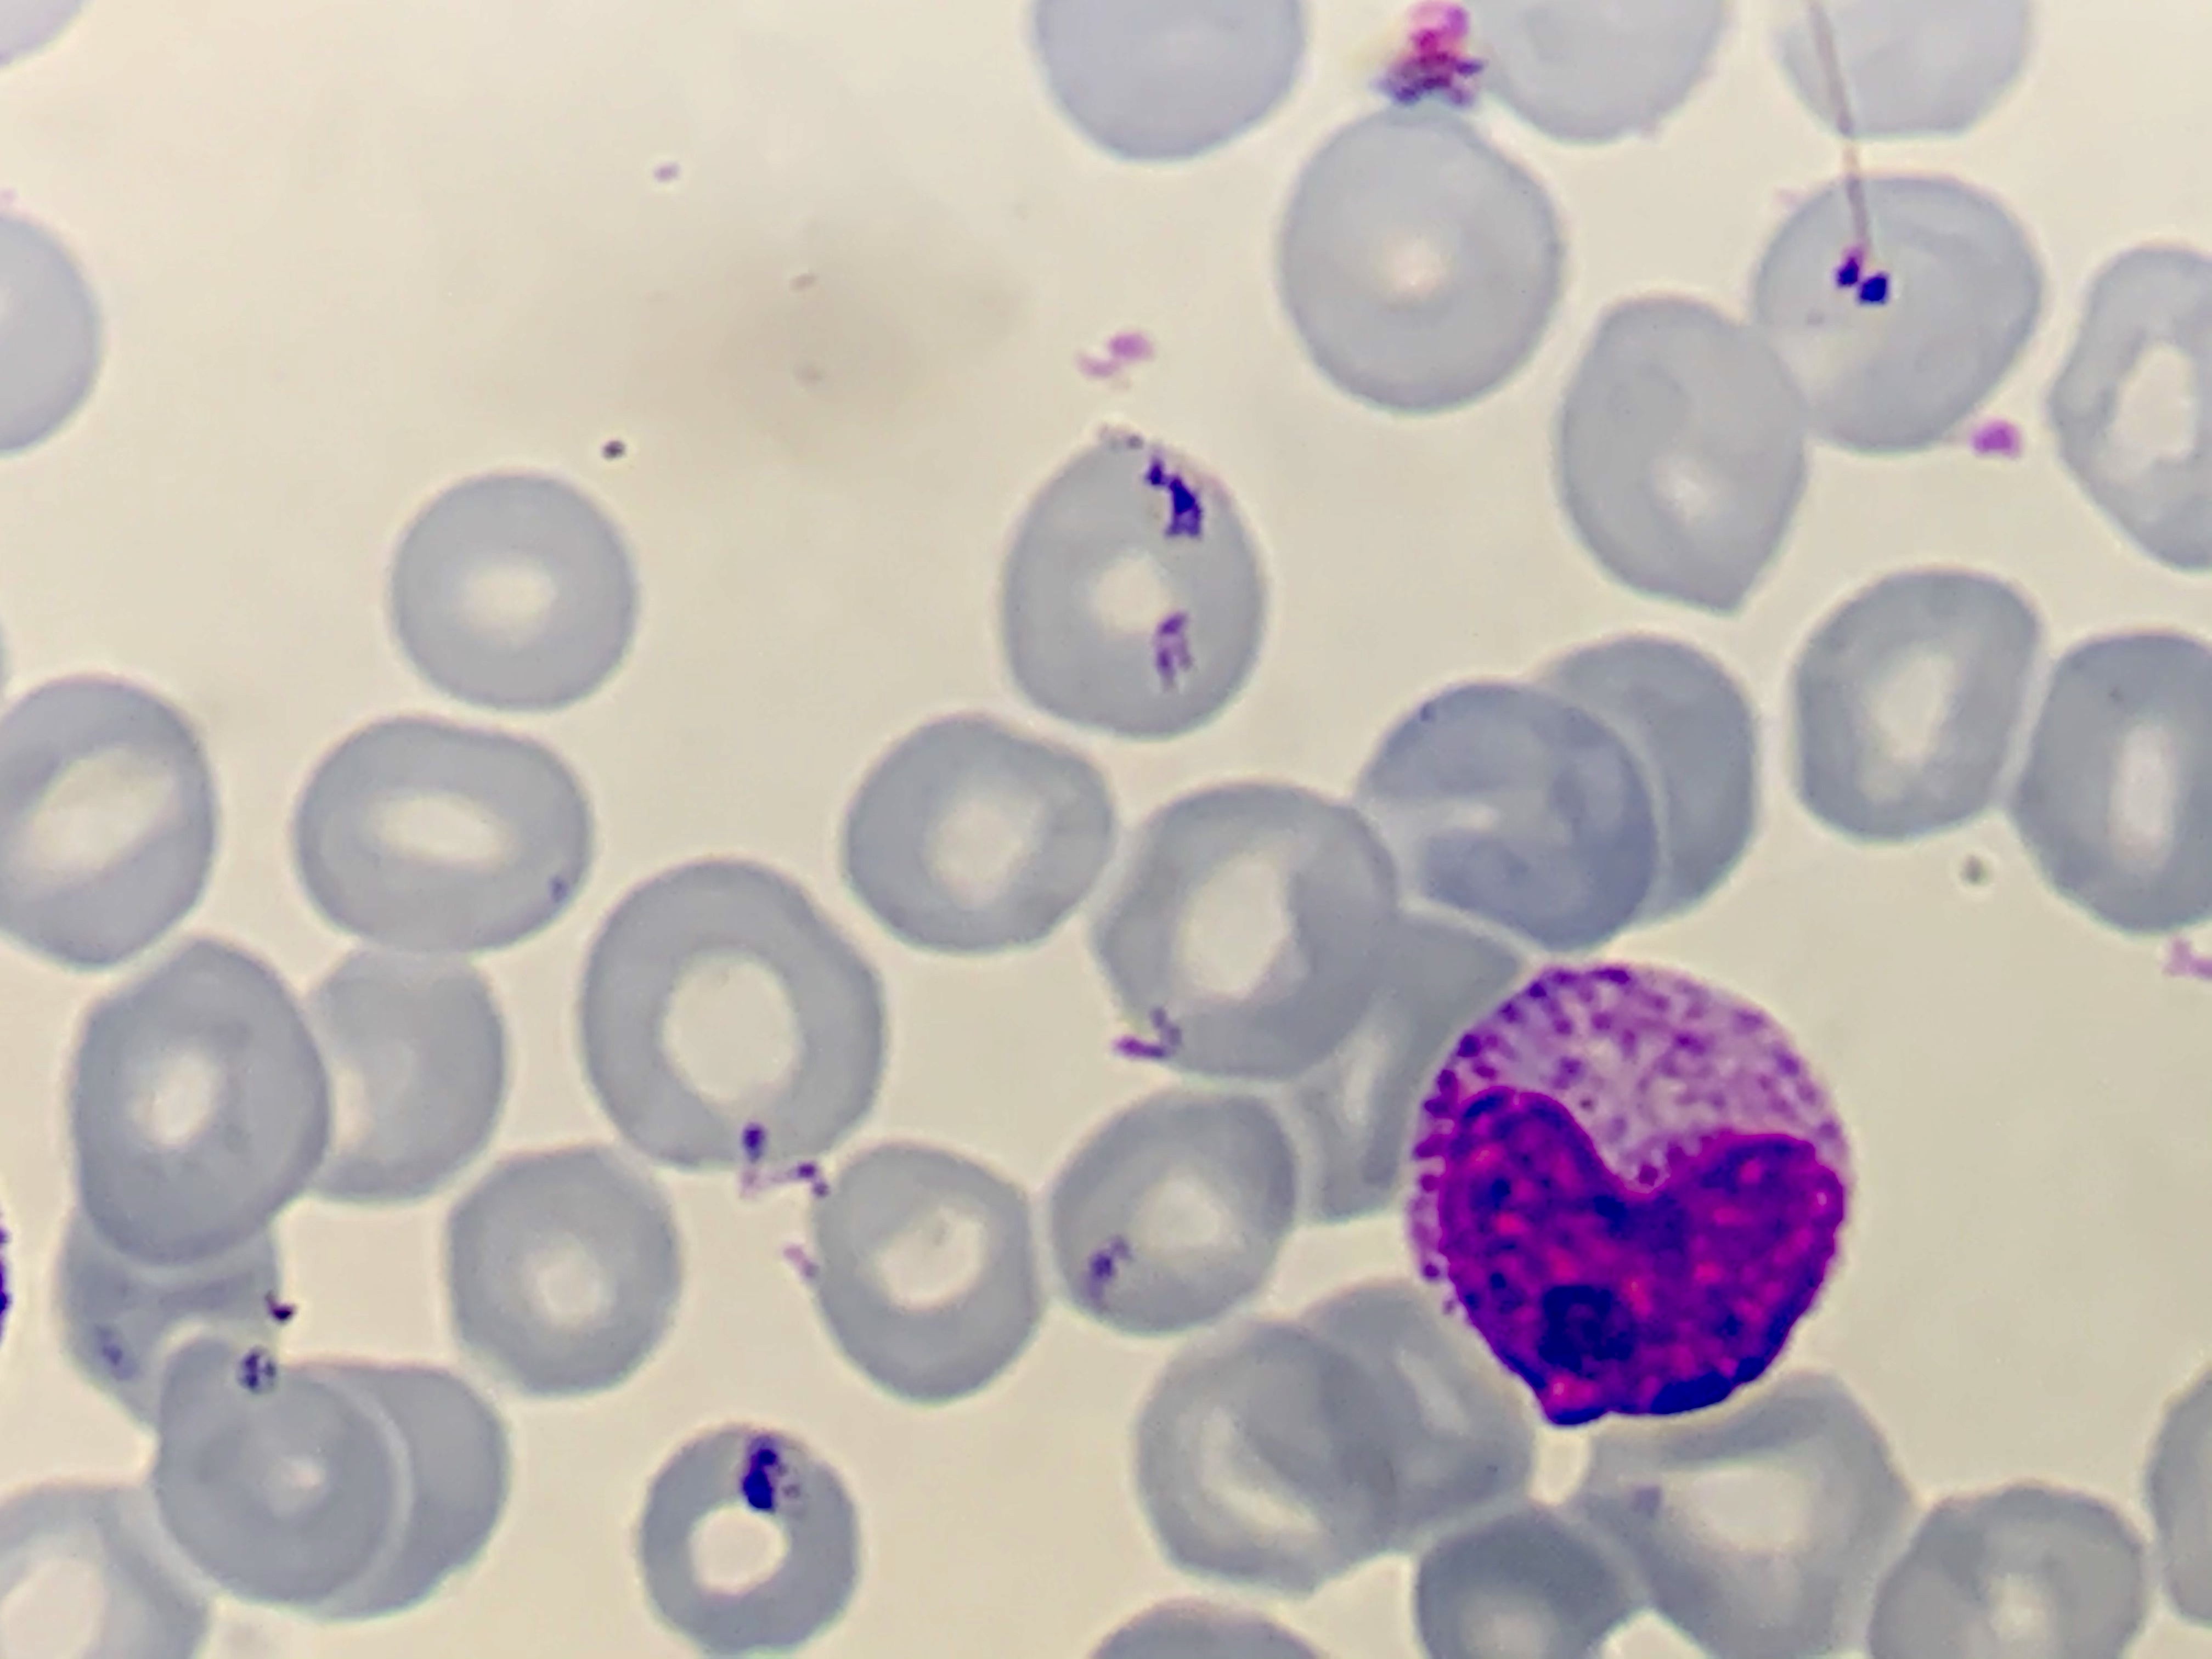
Cell type: METAMYELOCYTES